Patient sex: M
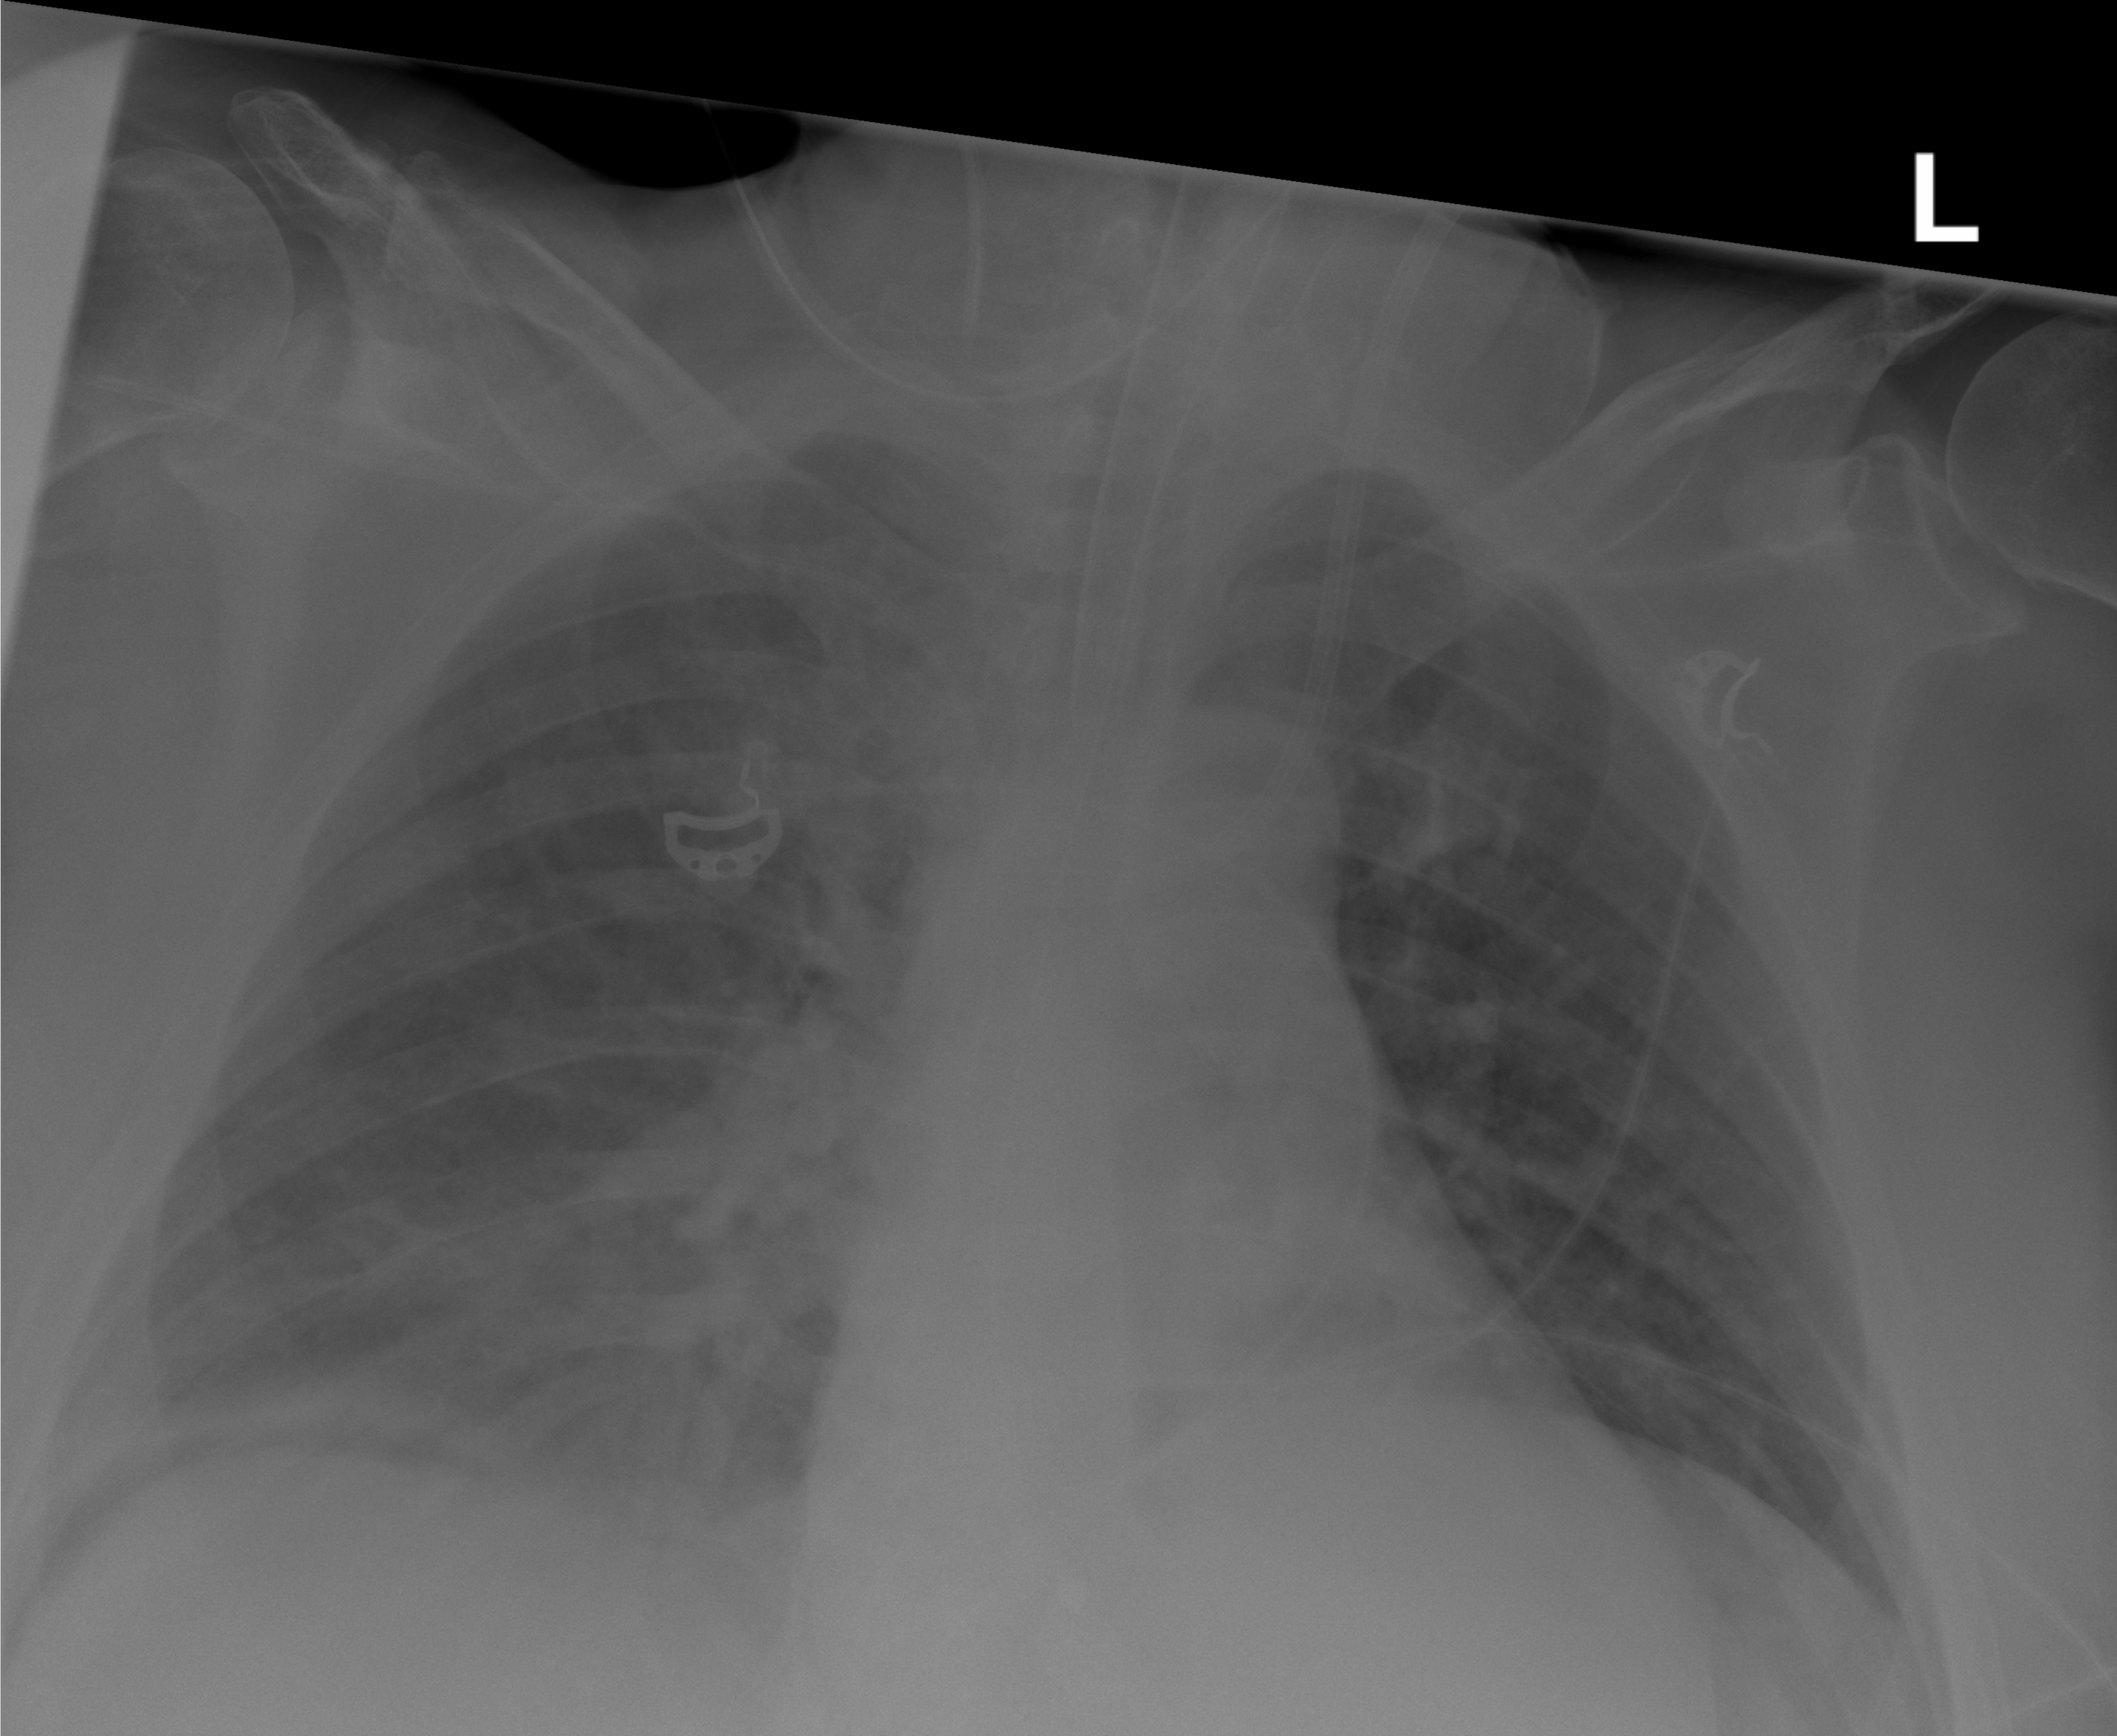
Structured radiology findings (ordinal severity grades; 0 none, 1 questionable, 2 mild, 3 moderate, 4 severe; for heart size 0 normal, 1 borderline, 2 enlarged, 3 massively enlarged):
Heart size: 0
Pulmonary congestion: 0
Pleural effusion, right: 0
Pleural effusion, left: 0
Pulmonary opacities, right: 3
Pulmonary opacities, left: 2
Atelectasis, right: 2
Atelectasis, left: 0